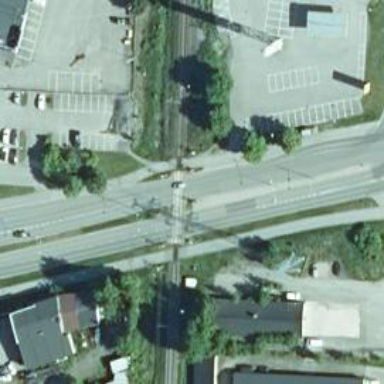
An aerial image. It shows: Railway crossing equipped with lights and saltire signs. The crossing has full barrier.